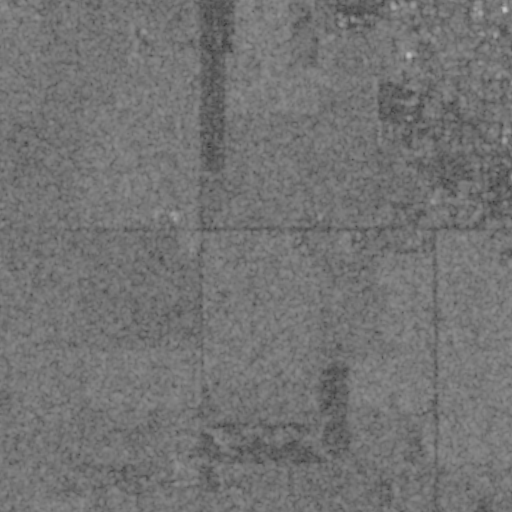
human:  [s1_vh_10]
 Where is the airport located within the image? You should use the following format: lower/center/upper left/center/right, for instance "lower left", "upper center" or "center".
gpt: The airport is located in the upper center of the image.
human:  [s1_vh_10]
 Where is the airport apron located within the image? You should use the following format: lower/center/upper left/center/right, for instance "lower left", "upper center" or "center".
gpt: The airport apron is located in the upper center of the image.
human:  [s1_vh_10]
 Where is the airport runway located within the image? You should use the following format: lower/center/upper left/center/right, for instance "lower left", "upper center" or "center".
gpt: The airport runway is located in the upper center of the image.
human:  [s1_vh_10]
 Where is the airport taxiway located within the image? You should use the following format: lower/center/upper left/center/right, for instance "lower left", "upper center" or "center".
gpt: The airport taxiway is located in the upper center of the image.
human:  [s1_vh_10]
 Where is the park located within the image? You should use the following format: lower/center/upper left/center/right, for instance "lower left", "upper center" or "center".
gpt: The park is located in the upper right of the image.
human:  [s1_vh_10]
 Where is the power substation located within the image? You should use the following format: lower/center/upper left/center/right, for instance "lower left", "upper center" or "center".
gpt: The power substation is located in the center right of the image.
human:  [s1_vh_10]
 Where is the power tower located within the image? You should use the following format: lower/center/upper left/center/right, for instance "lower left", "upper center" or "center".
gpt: The power tower is located in the center right of the image.
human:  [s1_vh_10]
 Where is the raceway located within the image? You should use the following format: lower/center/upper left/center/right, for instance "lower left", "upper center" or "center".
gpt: The raceway is located in the upper right of the image.
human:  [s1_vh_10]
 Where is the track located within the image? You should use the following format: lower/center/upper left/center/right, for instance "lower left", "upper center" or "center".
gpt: The track is located in the upper right of the image.
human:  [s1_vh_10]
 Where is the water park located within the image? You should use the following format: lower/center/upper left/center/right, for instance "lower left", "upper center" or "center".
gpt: The water park is located in the upper right of the image.
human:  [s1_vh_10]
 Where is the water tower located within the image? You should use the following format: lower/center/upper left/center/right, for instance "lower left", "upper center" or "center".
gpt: The water tower is located in the upper right of the image.
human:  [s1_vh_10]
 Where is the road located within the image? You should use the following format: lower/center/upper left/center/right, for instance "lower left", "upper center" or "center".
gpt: There is no road in the image.

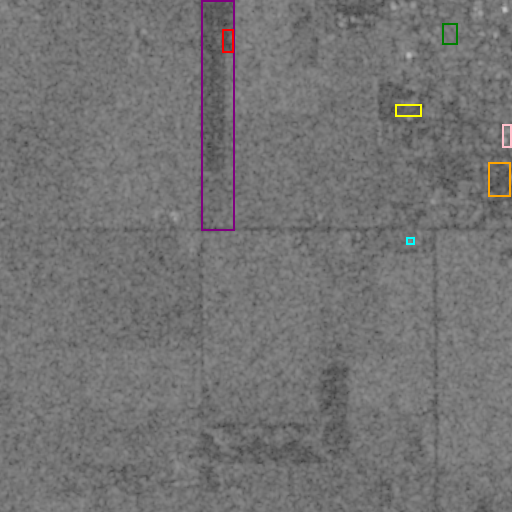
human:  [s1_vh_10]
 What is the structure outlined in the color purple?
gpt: The structure outlined in purple is an airport.
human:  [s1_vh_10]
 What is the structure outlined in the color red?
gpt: The structure outlined in red is an airport apron.
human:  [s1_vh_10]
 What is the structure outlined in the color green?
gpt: The structure outlined in green is a park.
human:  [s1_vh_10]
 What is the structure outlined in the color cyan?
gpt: The structure outlined in cyan is a power substation.
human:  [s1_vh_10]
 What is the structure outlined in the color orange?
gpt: The structure outlined in orange is a raceway.
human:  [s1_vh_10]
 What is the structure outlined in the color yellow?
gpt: The structure outlined in yellow is a track.
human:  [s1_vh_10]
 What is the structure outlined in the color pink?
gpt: The structure outlined in pink is a building.
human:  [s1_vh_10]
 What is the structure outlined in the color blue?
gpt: There is no blue outline.